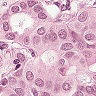
Metastatic tissue present: yes